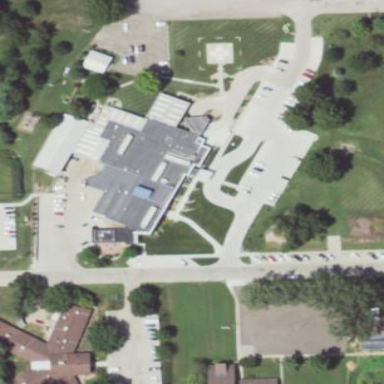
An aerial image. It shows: Hospital building.